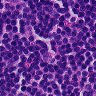
Metastatic tissue present: no